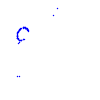
Particle: proton